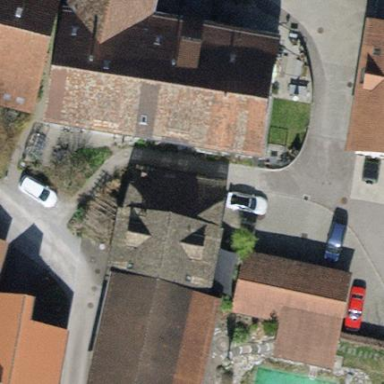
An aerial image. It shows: Semidetached house with gabled roof.